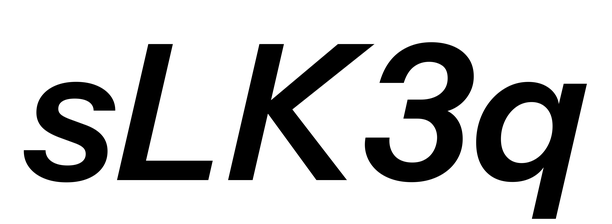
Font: InstrumentSans-Italic_SemiBold_Italic